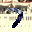
Label: 7